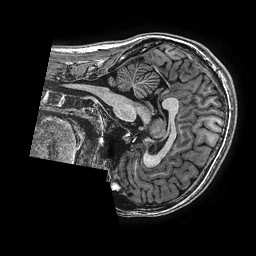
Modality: T1w
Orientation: sagittal
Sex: female
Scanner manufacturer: ge
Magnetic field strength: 3 T
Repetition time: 0.00766 s
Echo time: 0.003476 s